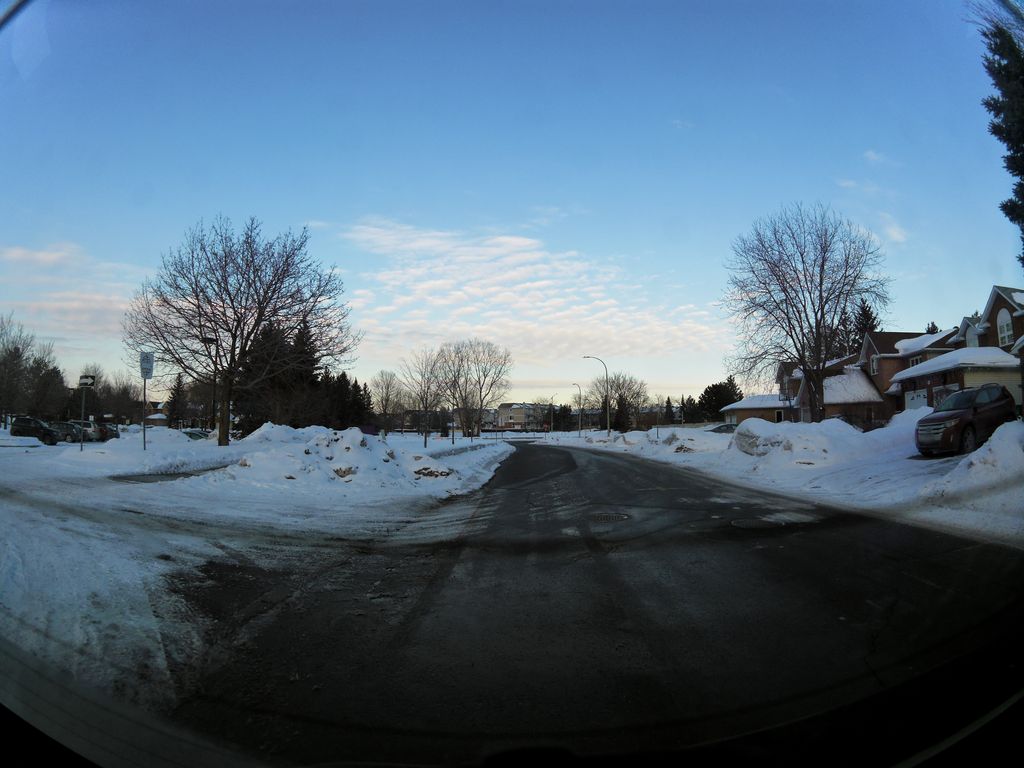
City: ottawa-gatineau